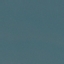
Land use / land cover: SeaLake